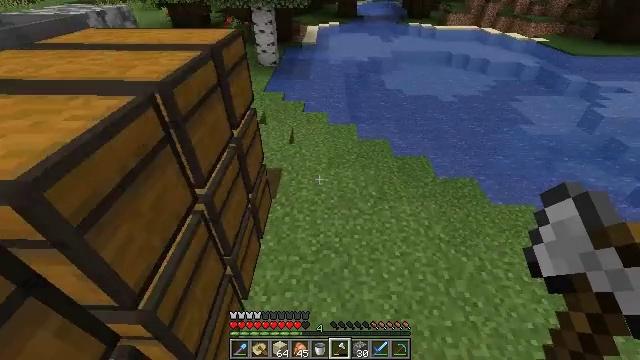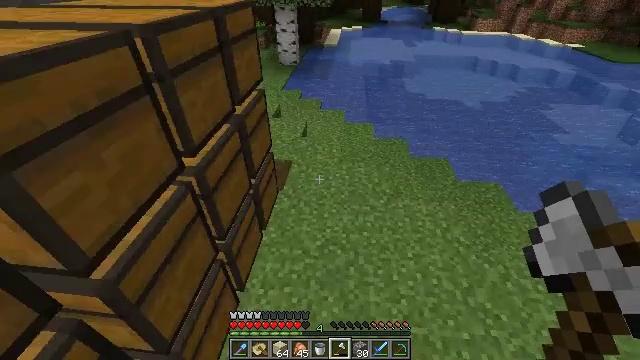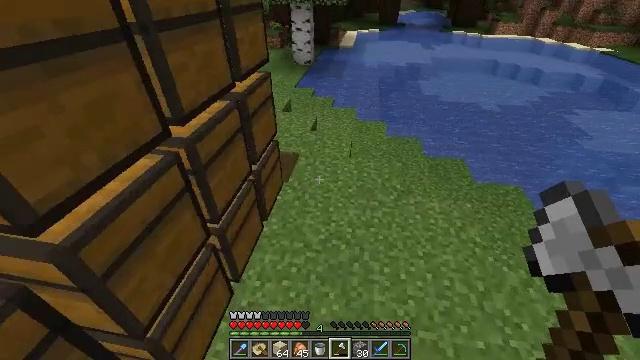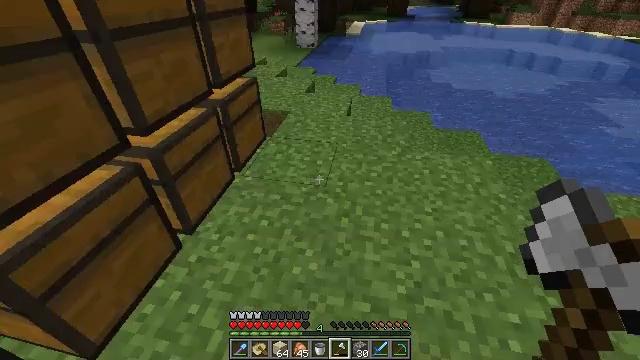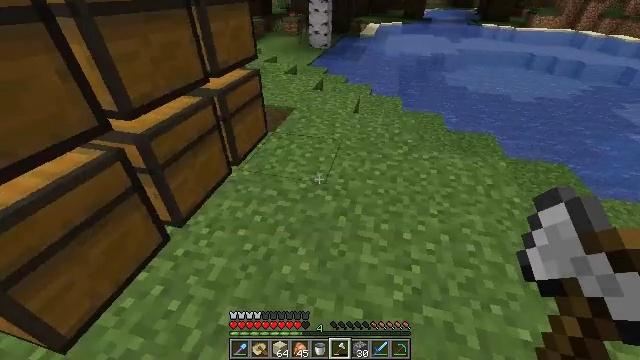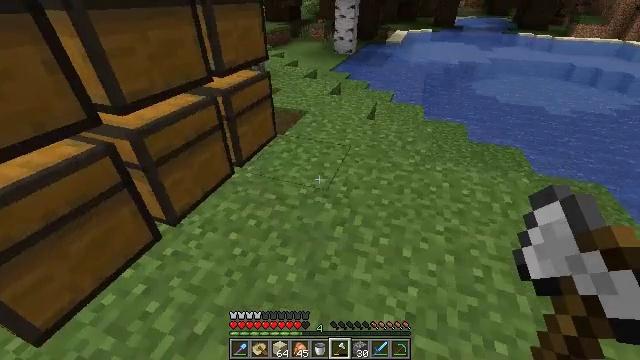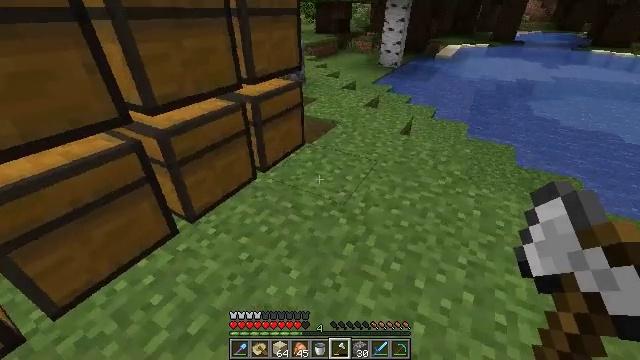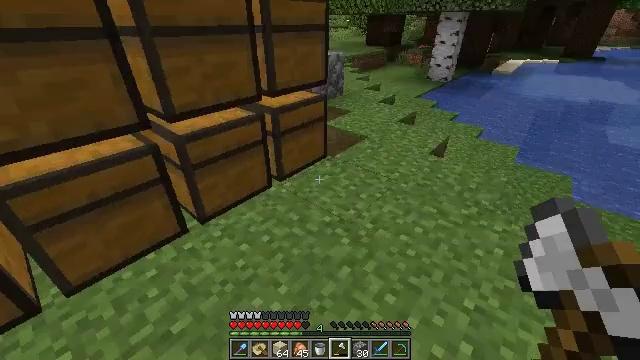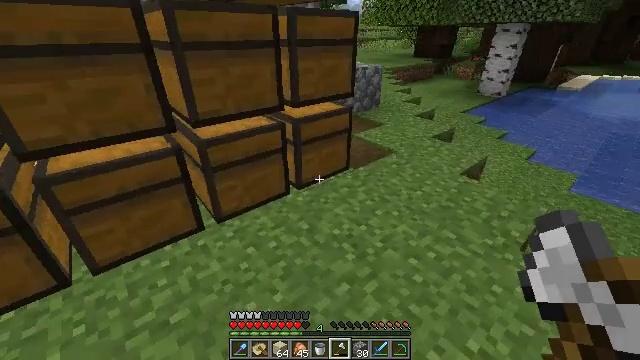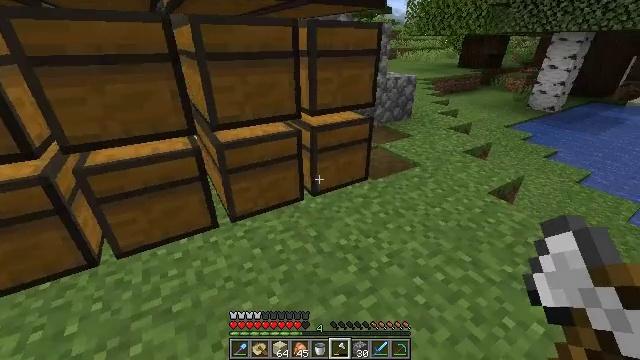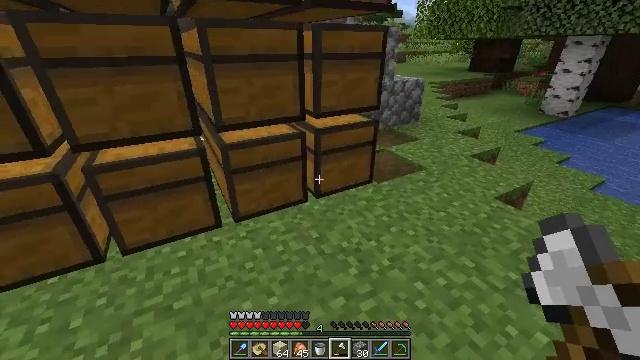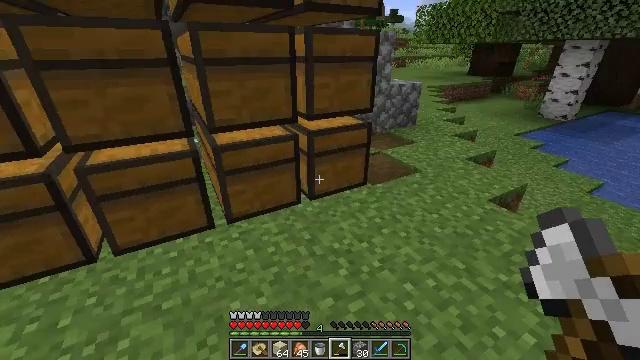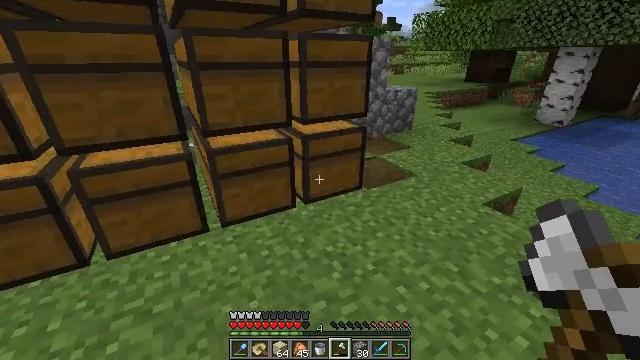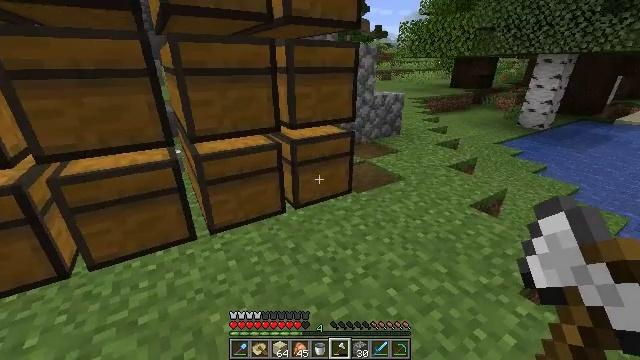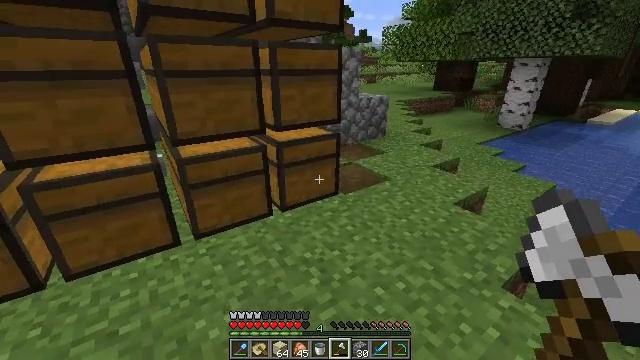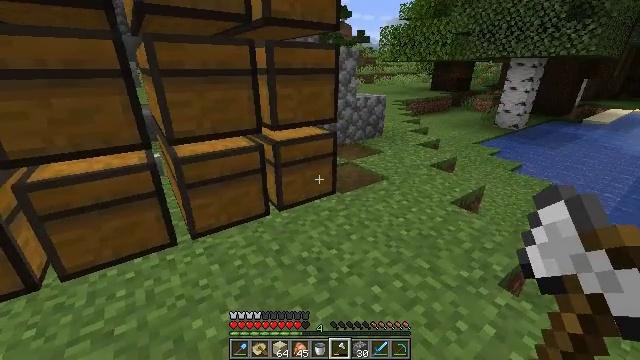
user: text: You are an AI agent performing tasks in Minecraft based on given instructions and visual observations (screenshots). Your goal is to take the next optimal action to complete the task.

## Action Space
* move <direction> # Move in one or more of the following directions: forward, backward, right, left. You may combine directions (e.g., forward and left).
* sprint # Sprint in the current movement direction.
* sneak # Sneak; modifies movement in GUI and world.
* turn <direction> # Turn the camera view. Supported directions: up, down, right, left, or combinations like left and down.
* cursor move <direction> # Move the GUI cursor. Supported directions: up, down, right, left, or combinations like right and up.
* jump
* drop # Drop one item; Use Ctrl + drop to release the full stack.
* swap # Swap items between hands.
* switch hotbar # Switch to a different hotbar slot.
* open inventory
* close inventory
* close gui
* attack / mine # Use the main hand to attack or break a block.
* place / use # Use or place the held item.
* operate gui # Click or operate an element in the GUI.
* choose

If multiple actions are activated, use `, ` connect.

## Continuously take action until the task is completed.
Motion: motion action
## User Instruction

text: Open the crafting table and craft a spruce sign.
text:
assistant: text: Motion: move forward and move right, turn left and up
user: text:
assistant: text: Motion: move forward and move right, turn left
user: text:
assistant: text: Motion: move forward and move right, turn left
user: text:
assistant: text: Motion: move forward and move right, turn left
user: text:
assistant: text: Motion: move forward and move right, turn left and up
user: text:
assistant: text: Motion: move right, turn left and up
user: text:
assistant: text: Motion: move right, turn left and up
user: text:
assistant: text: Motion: move right, turn left and up
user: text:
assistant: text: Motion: move right, turn left and up
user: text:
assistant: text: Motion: turn left
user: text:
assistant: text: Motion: no_op
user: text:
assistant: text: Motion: turn up
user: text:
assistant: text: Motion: turn right and up
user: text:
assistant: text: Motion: turn right
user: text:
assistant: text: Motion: no_op
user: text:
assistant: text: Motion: use / place
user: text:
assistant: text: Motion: use / place
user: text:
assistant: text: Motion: use / place
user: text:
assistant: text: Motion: no_op
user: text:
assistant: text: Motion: no_op
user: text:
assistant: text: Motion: open gui
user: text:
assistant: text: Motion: no_op
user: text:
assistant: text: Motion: no_op
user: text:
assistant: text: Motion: no_op
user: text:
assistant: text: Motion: no_op
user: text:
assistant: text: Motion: no_op
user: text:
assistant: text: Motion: no_op
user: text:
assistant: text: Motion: no_op
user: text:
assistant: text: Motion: no_op
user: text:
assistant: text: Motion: no_op